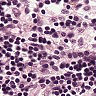
Metastatic tissue present: no